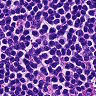
Metastatic tissue present: no